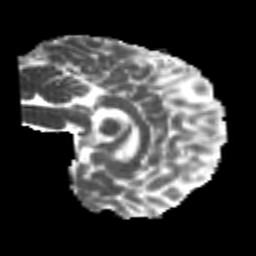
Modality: MD
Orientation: sagittal
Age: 23
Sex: male
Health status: healthy
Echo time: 0.074 s